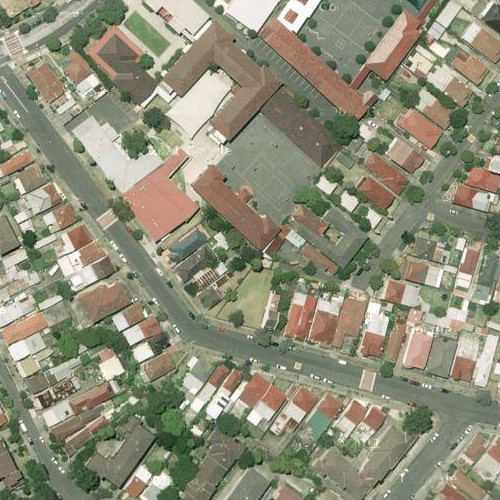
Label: sydney